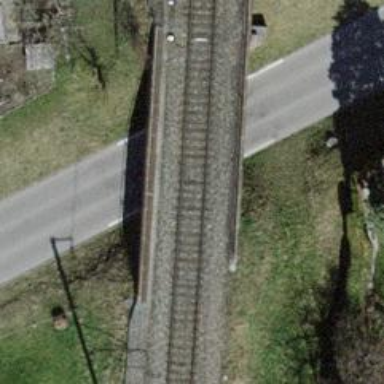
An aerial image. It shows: Bridge with contact line electrification.